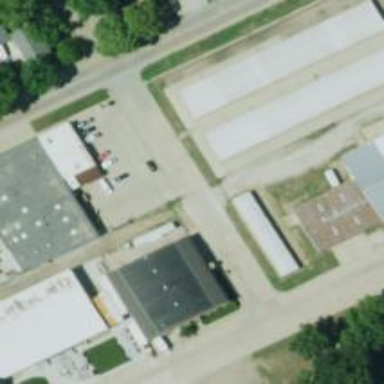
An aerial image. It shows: Alley classified as service road.